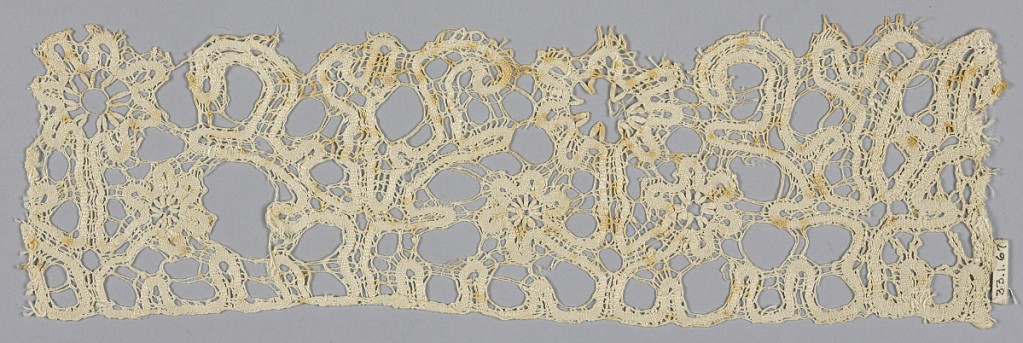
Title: Border
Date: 17th century
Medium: linen Technique: bobbin lace, continuous tape with bars added
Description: Loosely woven scroll pattern with details in oat seed stitch. Provincial style of lace.